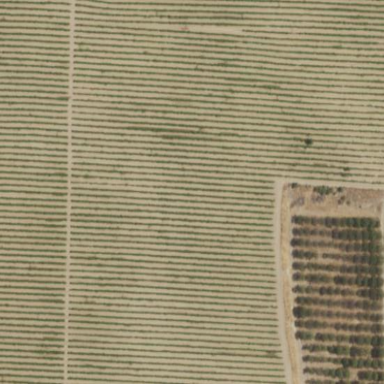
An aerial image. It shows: Beautiful vineyard in the countryside.